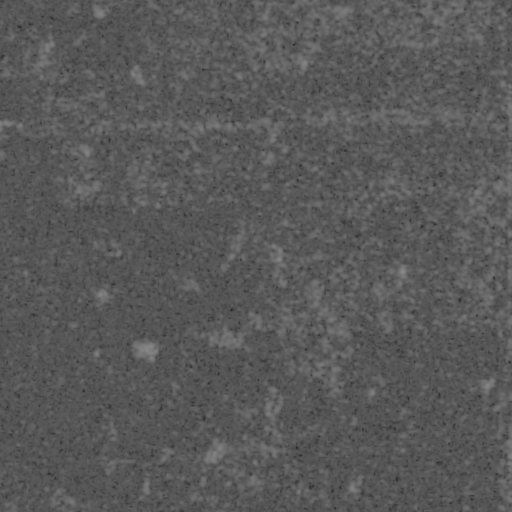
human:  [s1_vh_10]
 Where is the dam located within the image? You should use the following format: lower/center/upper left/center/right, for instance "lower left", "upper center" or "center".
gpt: The dam is located in the lower right of the image.
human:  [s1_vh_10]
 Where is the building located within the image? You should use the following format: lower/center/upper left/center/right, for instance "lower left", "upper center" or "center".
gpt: The building is located in the upper left of the image.
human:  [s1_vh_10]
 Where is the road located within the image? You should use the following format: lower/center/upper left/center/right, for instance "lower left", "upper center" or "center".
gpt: There is no road in the image.

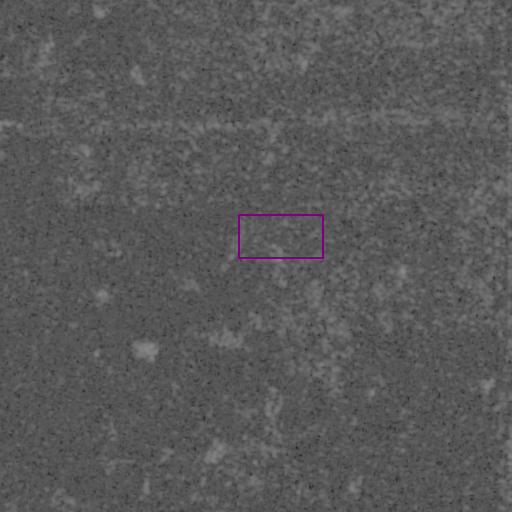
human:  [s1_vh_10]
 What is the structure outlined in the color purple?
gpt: There is no purple outline.
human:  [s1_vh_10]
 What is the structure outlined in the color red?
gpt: There is no structure outlined in red.